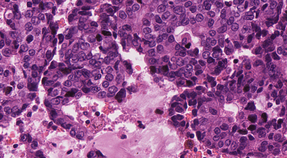
Tumor epithelial tissue: yes
Tumor-associated stroma tissue: no
Normal tissue: no